Interaction volume radius: 5 \u00c5
Interaction volume height: 15 \u00c5
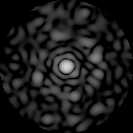
Disorder parameter: 0.8366